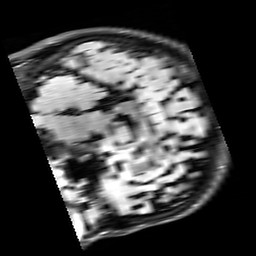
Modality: FLAIR
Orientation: sagittal
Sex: male
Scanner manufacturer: siemens
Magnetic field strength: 3 T
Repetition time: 10 s
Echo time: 0.09 s